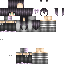
A female human skin with dark skin, wearing black long hair dressed in a blue hoodie and black pants, featuring a closed mouth.